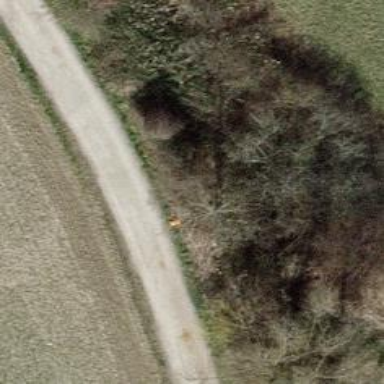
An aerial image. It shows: Aerial orange marker.